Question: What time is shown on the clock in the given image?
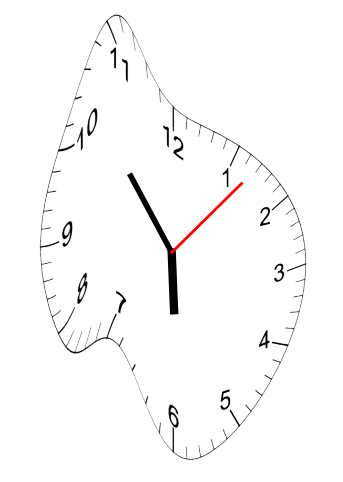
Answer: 05:53:07